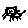
Label: cat